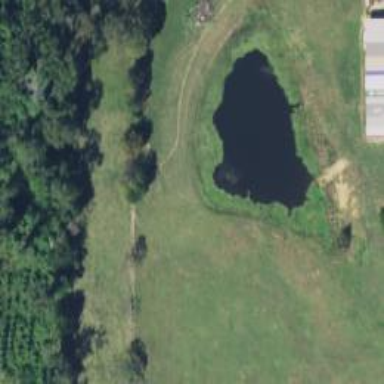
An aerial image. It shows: Serene pond surrounded by nature.